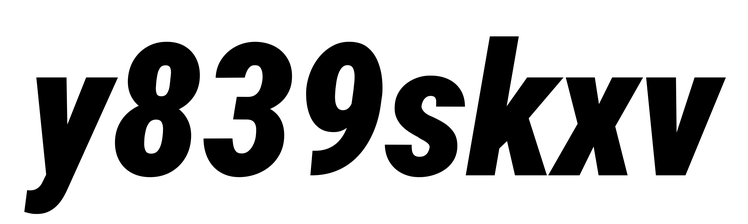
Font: Roboto-Italic_Condensed_Black_Italic